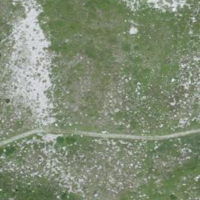
EUNIS habitat code: 31
Species observed at this site:
Rhododendron ferrugineum
Dryas octopetala
Vaccinium uliginosum
Viola calcarata
Aquila chrysaetos
Pyrgus andromedae